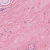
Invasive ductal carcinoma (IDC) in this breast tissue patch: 0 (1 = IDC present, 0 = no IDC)